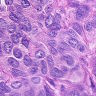
Metastatic tissue present: yes